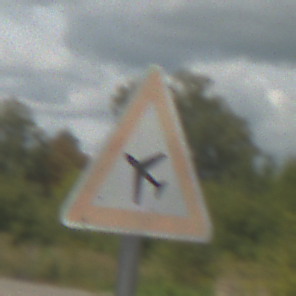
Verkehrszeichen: FlugbetriebRechts
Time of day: Midday
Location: Outdoor (Suburban)
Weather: PartlyCloudy
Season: Summer
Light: Natural